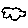
Label: cloud